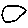
Label: circle